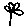
Label: flower